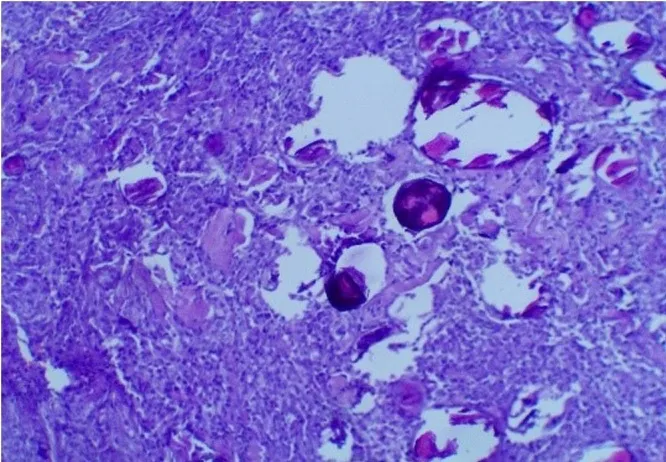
Photomicrographs of tumor showing multiple calcified psammoma bodies.
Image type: pathology (h&e)